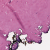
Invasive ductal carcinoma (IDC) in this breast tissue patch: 0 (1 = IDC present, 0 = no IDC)